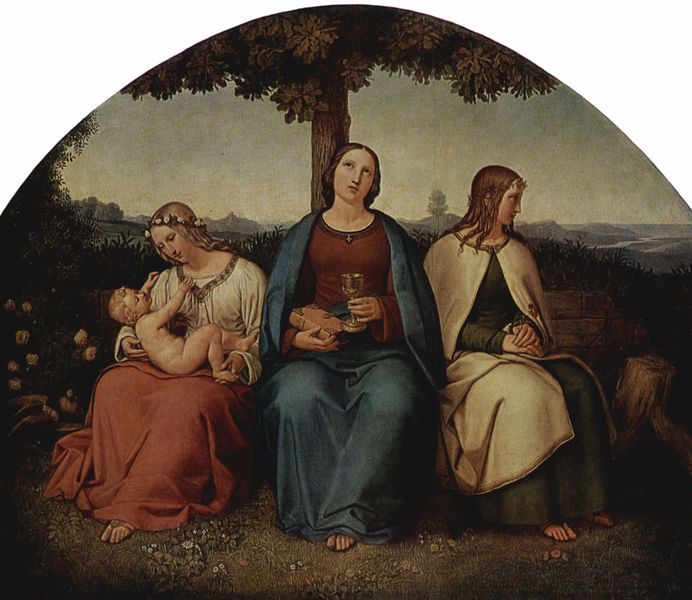
Titel: Glaube, Liebe, Hoffnung
Künstler: Heinrich Maria von Hess
Standort: Sankt Petersburg
Institution: Eremitage
Schlagwörter: baum, blau, blätter, dunkel, felsen, fuß, gemälde, gruppe, himmel, nackt, umhang, weiß, frauen, grün, landschaft, sitzen, ausschnitt, blume, blumen, damen, frau, glas, haar, holz, kleid, kleider, licht, mitte, mund, nase, profil, blick, blüten, gras, rose, rosen, rot, tuch, wiese, rock, blond, hemd, arme, augen, bibel, bluse, falten, gesicht, johannes, kleidung, kragen, stein, steine, bildnis, hände, baumstamm, erde, horizont, hügel, natur, stamm, busch, büsche, gebüsch, qualm, rauch, gewand, haare, kelch, mantel, sitzend, drei, gewänder, kind, mutter, saum, pflanzen, haarreif, locken, rechts, renaissance, oval, rund, garten, füße, liebe, bogen, italien, man, röcke, leine, berge, gebirge, mauer, tag, baby, ausdruck, bank, romantik, wein, bordüre, brot, sandalen, nazarener, abendstimmung, becher, fussboden, barfuss, gefäß, buch, glaube, kreuz, religion, links, vulkan, wurzel, jungfrau, haarkranz, allegorie, kranz, kleinkind, halbrund, schoss, fasan, jesus, christlich, zeichnerisch, blumenkranz, menschengruppe, umhänge, eiche, blütenkranz, heilige, abendmahl, gerafft, hoffnung, deutsche romantik, maria, maria magdalena, hüten, marie, detailgetreu, allegorien, lichtführung, baumstumpf, drei frauen, rinascimental, germania, säugling, raffael, barbara, katharina, biebel, fides, gefäs, overbeck, personifikationen, cornelius, jungfrauen, christliche ikonographie, tugenden, eucharistie, caritas, ölbaum, spes, pforr, hortus conclusus, rosenbusch, blick nach oben, aussxh, barfüss, bendemann, flübten, jesus maria, luenette, oll, romantischv, ömann, raffaek